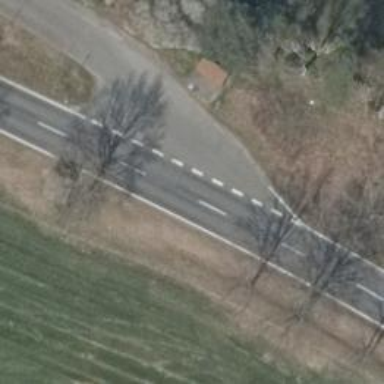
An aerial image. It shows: Secondary road with asphalt surface.